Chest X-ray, AP view. Patient: 33 years old, sex M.
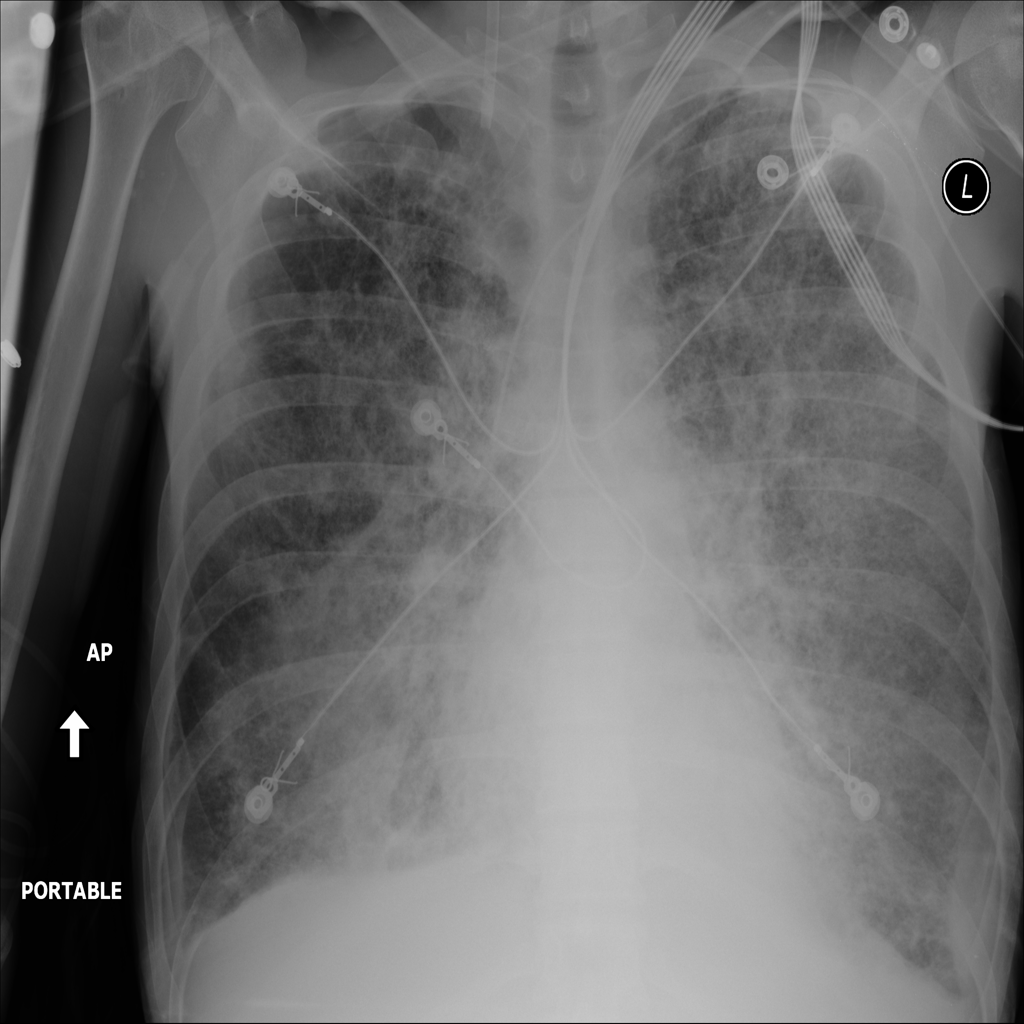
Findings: No Finding